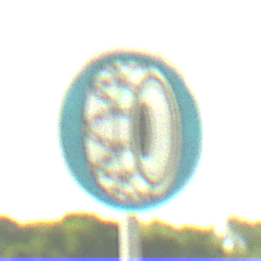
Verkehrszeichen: SchneekettenVorgeschrieben
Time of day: Midday
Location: Outdoor (RoadRail)
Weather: PartlyCloudy
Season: NotSpecified
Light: Natural